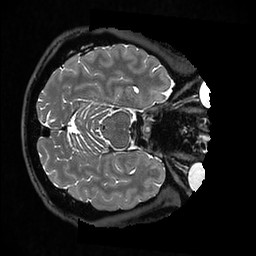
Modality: T2w
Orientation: axial
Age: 49
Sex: male
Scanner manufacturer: ge
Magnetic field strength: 3 T
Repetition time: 3.202 s
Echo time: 0.06656 s